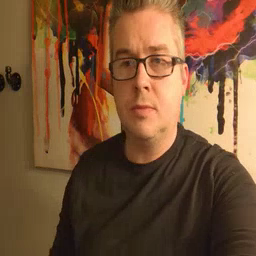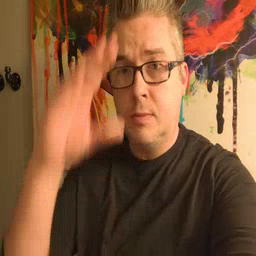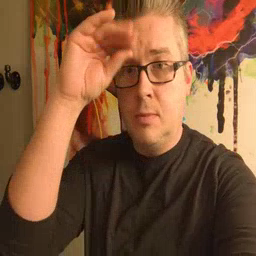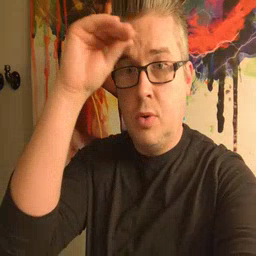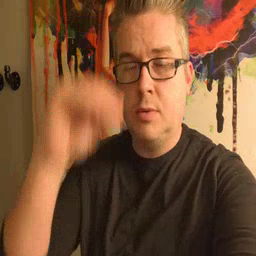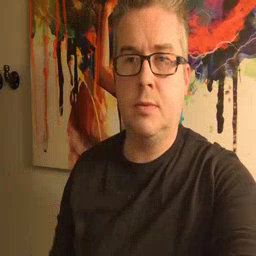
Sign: boy